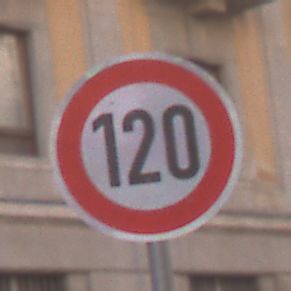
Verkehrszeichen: Geschwindigkeit120
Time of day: MorningAfternoon
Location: Outdoor (Urban)
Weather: PartlyCloudy
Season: NotSpecified
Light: Natural